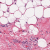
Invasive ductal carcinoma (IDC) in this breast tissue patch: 0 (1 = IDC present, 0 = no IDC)